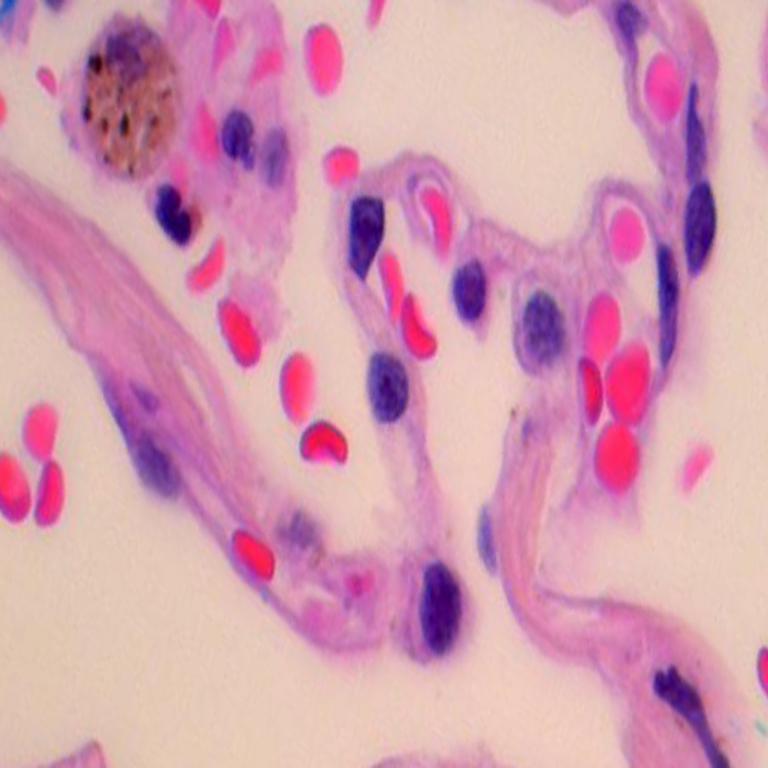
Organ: lung
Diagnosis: benign